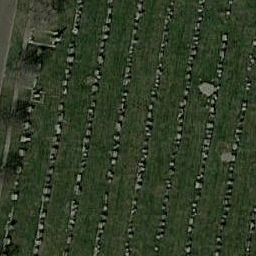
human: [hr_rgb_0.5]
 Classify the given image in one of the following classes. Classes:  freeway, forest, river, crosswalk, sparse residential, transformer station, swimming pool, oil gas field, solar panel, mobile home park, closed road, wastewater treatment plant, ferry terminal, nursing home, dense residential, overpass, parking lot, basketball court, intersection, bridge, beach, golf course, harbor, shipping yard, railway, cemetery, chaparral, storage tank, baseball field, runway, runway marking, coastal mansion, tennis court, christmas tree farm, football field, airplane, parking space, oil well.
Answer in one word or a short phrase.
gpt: cemetery